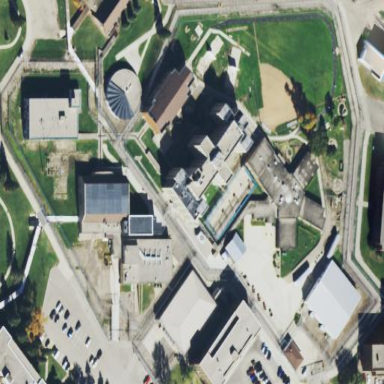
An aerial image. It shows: Prison with surrounding fence.